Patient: sex M, age 42
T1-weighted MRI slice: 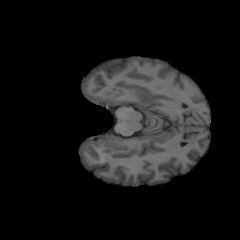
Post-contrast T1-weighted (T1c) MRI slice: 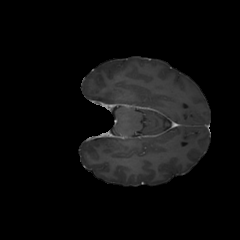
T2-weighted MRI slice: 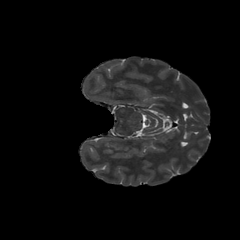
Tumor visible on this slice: no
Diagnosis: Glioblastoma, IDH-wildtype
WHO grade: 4